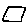
Label: hexagon